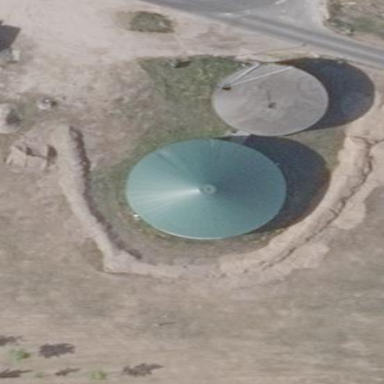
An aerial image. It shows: Building with covered reservoir that serves as generator. The roof of the reservoir is round in shape.